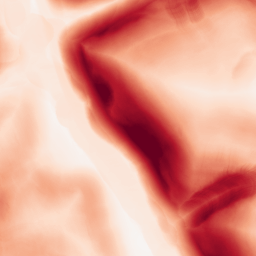
Category: morphological
Decomposition family: morphological_gradient
Decomposition parameters: size: 15
shape: disk
Upsampling method: cubic_catmull_rom
Upsampling parameters: scale: 2
Upsampling scale: 2